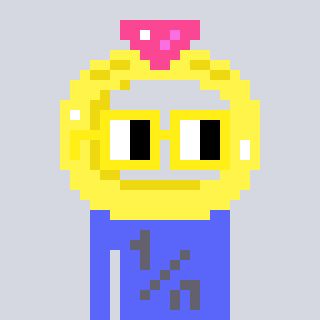
a pixel art character with square yellow glasses, a ring-shaped head and a purple-colored body on a cool background